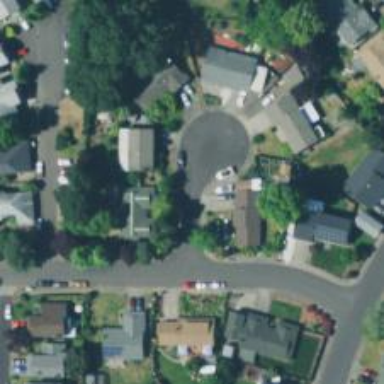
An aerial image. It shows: Residential road with sidewalk on the left.